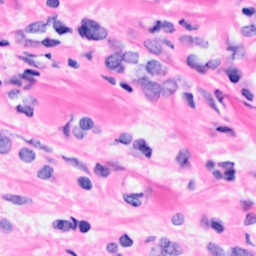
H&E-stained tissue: Breast